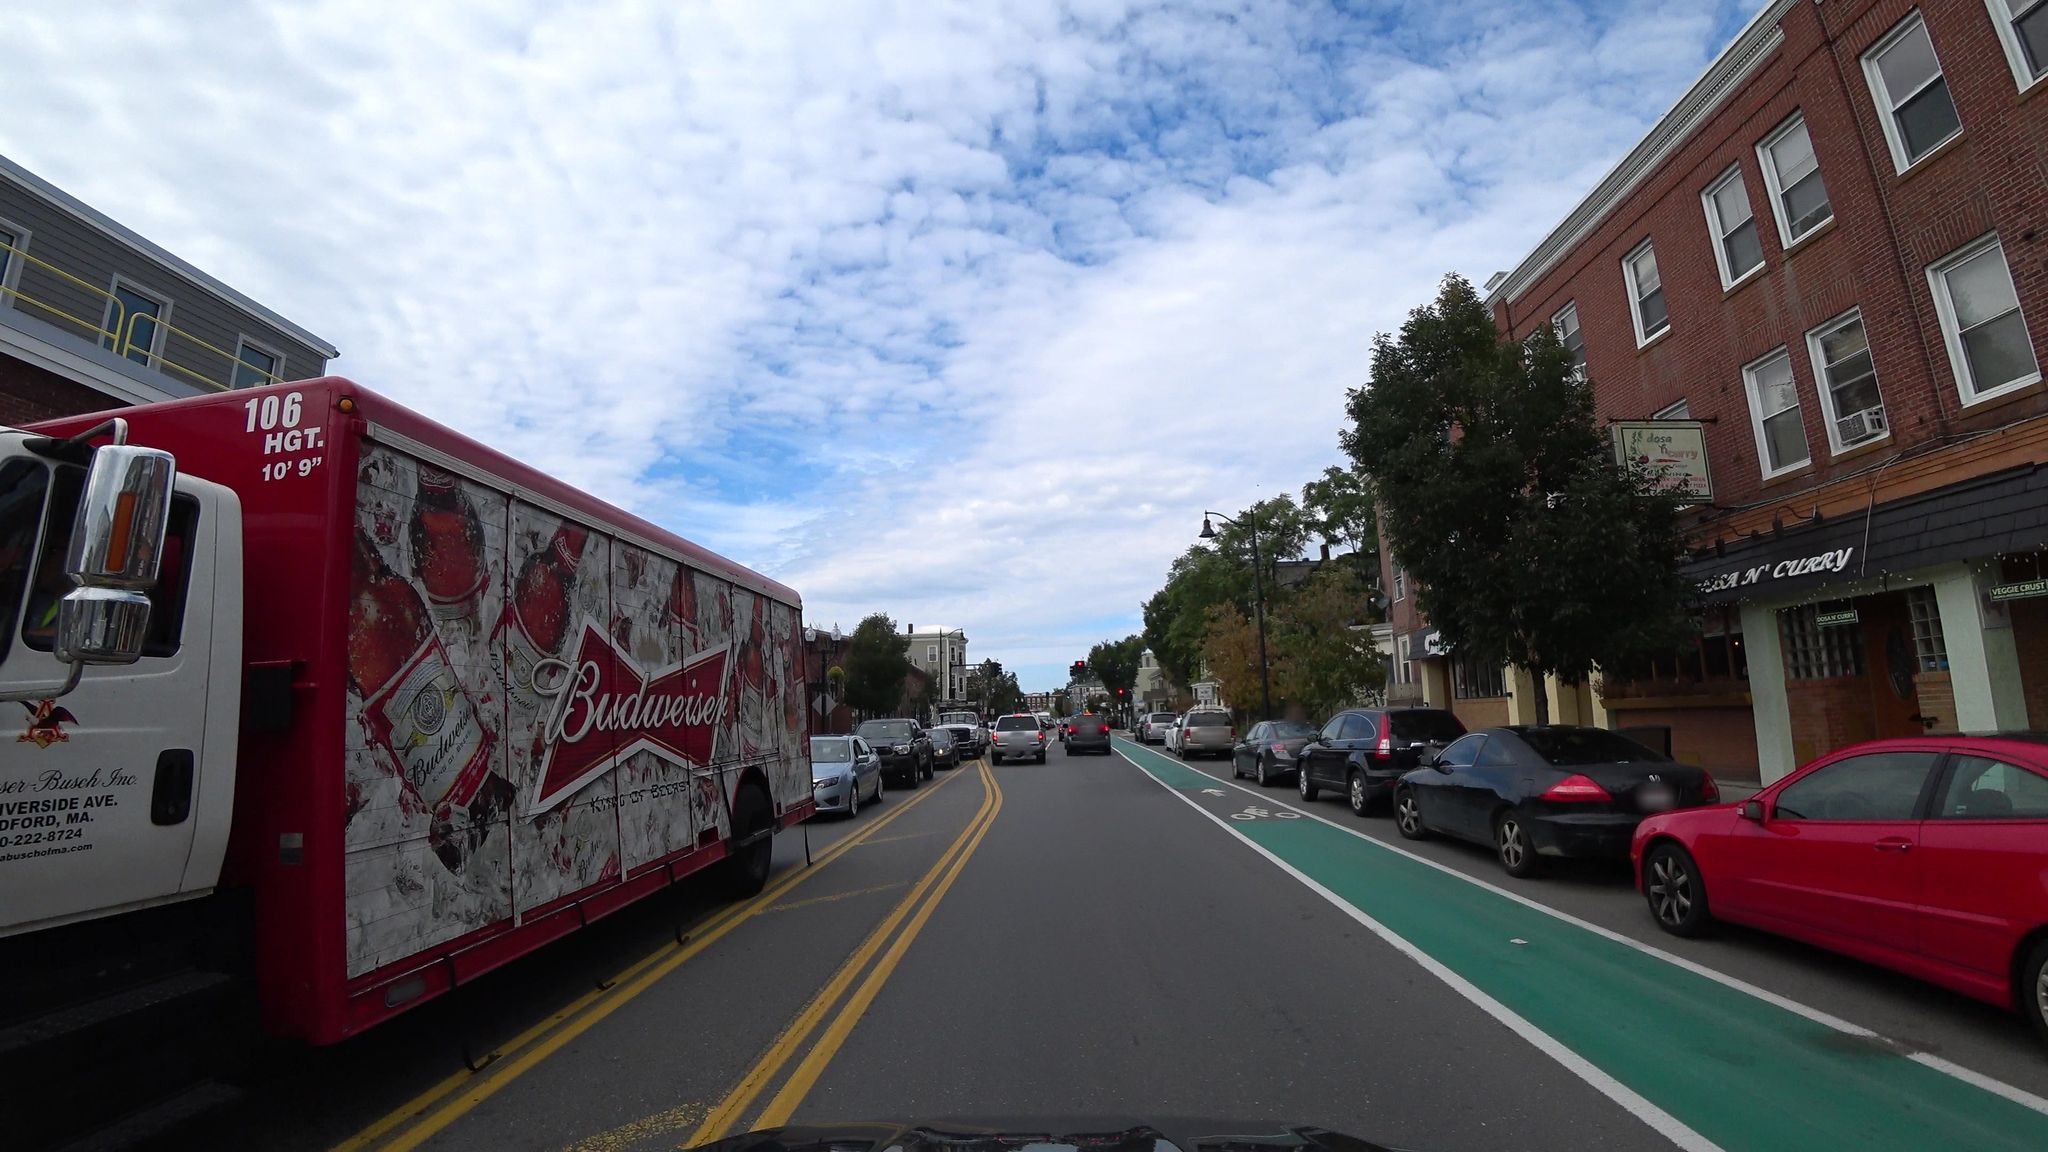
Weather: cloudy
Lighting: day
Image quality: good
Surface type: driving surface
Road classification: secondary
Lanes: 2
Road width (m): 19.8
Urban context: urban centre
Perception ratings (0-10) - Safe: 3.07, Lively: 4.96, Beautiful: 7.95, Boring: 2.44, Depressing: 3.95, Wealthy: 8.02